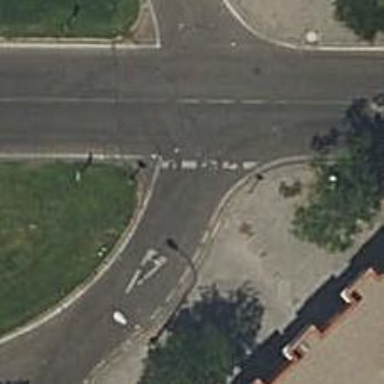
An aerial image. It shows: Road with "give way" sign.